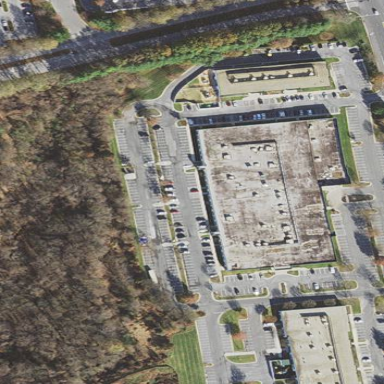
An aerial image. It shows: Commercial area.